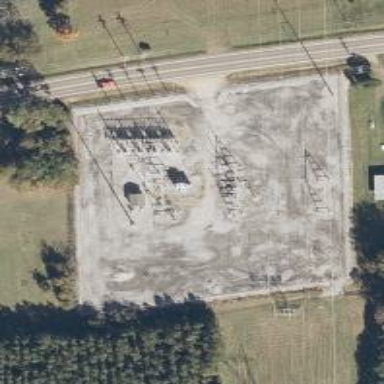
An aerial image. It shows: Distribution substation surrounded by fence.